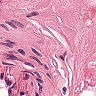
Metastatic tissue present: no